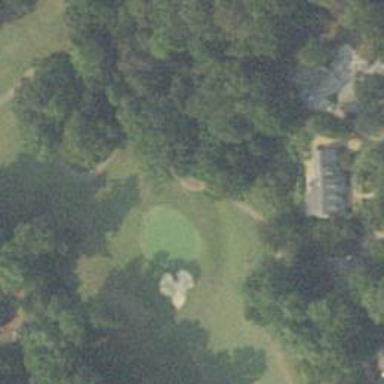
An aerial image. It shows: Golf hole.